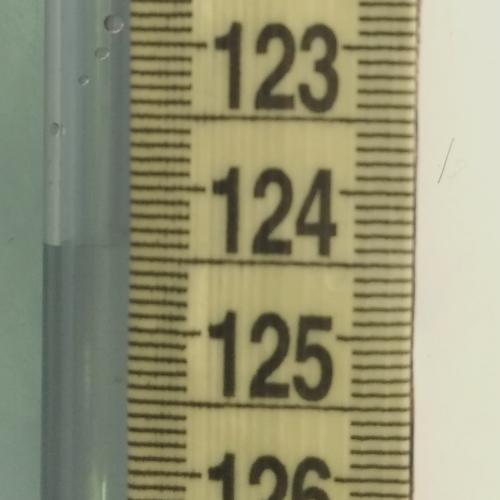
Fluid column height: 124.4 cm